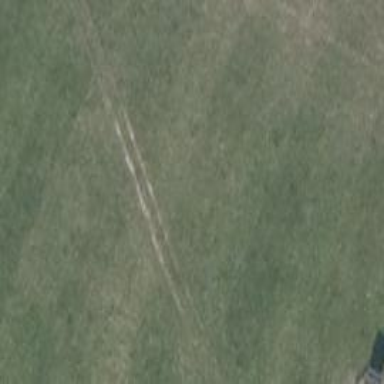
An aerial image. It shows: Grassy track road with grade 4 track type.